Question: I have been looking for this and not getting it. Here is a snapshot of the image I want.
I have added the 'marginTop' attribute to design the vertical lines and hence am not able to get the full line. Please help. Thanks in advance!

I am also posting my xml file here:
'''
<?xml version="1.0" encoding="utf-8"?>
<LinearLayout xmlns:android="http://schemas.android.com/apk/res/android"
android:layout_width="match_parent"
android:layout_height="match_parent"
android:background="@drawable/bg"
android:orientation="vertical">
<FrameLayout
android:layout_width="match_parent"
android:layout_height="0dip"
android:layout_weight="10"
android:gravity="center">
<ImageView
android:layout_width="wrap_content"
android:layout_height="wrap_content"
android:layout_gravity="left|center_vertical"
android:layout_marginLeft="@dimen/left_margin_val"
android:background="@drawable/display_selector"
android:contentDescription="@string/app_name"
android:id="@+id/displayImgView"/>
<ImageView
android:layout_width="wrap_content"
android:layout_height="wrap_content"
android:layout_gravity="center"
android:background="@drawable/third_icon_selector"
android:contentDescription="@string/app_name"
android:id="@+id/thirdIconImgView"/>
<ImageView
android:layout_width="wrap_content"
android:layout_height="wrap_content"
android:layout_gravity="right|center_vertical"
android:layout_marginRight="@dimen/left_margin_val"
android:background="@drawable/tools_selector"
android:contentDescription="@string/app_name"
android:id="@+id/toolsImgView"/>
</FrameLayout>
<LinearLayout
android:layout_width="match_parent"
android:layout_height="0dip"
android:layout_weight="50">
<LinearLayout
android:layout_width="0dip"
android:layout_height="match_parent"
android:layout_weight="1"
android:orientation="vertical">
<TextView
android:layout_width="wrap_content"
android:layout_height="wrap_content"
android:layout_gravity="center_horizontal"
android:text="@string/your_items"
android:textColor="@color/white"
android:textSize="@dimen/title_text_size"/>
<ListView
android:layout_width="match_parent"
android:layout_height="0dp"
android:layout_gravity="right"
android:layout_weight="1"
android:id="@+id/homeLstView"
android:divider="@null"/>
<TextView
android:id="@+id/itemTxtView"
android:layout_width="wrap_content"
android:layout_height="wrap_content"
android:layout_gravity="right"
android:textColor="@color/white"
android:textSize="@dimen/shipping_text_size"
android:visibility="gone"/>
<TextView
android:id="@+id/itemCountTxtView"
android:layout_width="wrap_content"
android:layout_height="wrap_content"
android:layout_gravity="center_horizontal"
android:gravity="bottom"
android:text="@string/placed_items"
android:textColor="@color/white"
android:textSize="@dimen/placed_text_size"/>
</LinearLayout>
<View
android:layout_width="1dp"
android:layout_height="match_parent"
android:background="@drawable/dotted_top_vertical_line"
android:layout_marginTop="@dimen/line_margin_val"/>
<LinearLayout
android:layout_width="0dip"
android:layout_height="match_parent"
android:layout_weight="1"
android:orientation="vertical">
<View
android:layout_width="wrap_content"
android:layout_height="@dimen/title_text_size"/>
<TextView
android:layout_width="wrap_content"
android:layout_height="wrap_content"
android:layout_gravity="right"
android:layout_marginRight="@dimen/left_margin_val"
android:text="@string/subtotal"
android:textColor="@color/white"
android:textSize="@dimen/title_text_size"/>
<LinearLayout
android:layout_width="wrap_content"
android:layout_height="wrap_content"
android:layout_gravity="right">
<TextView
android:id="@+id/subtotal_b4_dec"
android:layout_width="wrap_content"
android:layout_height="wrap_content"
android:layout_gravity="right"
android:text="$0."
android:textColor="@color/yellow"
android:textSize="@dimen/title_text_size"/>
<TextView
android:id="@+id/subtotal_after_dec"
android:layout_width="wrap_content"
android:layout_height="wrap_content"
android:layout_gravity="right"
android:layout_marginRight="@dimen/left_margin_val"
android:text="00"
android:textColor="@color/yellow"
android:textSize="@dimen/placed_text_size"/>
</LinearLayout>
<View
android:layout_width="match_parent"
android:layout_height="1dip"
android:layout_marginLeft="@dimen/line_margin_val"
android:layout_marginRight="@dimen/line_margin_val"
android:layout_marginTop="@dimen/line_margin_val"
android:background="@drawable/dotted_top_horizontal_line"/>
<LinearLayout
android:layout_width="fill_parent"
android:layout_height="wrap_content"
android:layout_gravity="center"
android:layout_marginTop="@dimen/line_margin_val"
android:gravity="center">
<TextView
android:layout_width="0dp"
android:layout_height="wrap_content"
android:layout_weight="1"
android:gravity="right"
android:text="$4 Shipping:"
android:textColor="@color/white"
android:textSize="@dimen/shipping_text_size"/>
<TextView
android:id="@+id/shipping_b4_dec"
android:layout_width="wrap_content"
android:layout_height="wrap_content"
android:layout_marginLeft="@dimen/line_margin_val"
android:text="$0."
android:textColor="@color/yellow"
android:textSize="@dimen/title_text_size"/>
<TextView
android:id="@+id/shipping_after_dec"
android:layout_width="wrap_content"
android:layout_height="wrap_content"
android:layout_gravity="right"
android:layout_marginRight="@dimen/line_margin_val"
android:text="00"
android:textColor="@color/yellow"
android:textSize="@dimen/placed_text_size"/>
</LinearLayout>
<LinearLayout
android:layout_width="fill_parent"
android:layout_height="wrap_content"
android:layout_gravity="center"
android:layout_marginTop="@dimen/line_margin_val"
android:gravity="center">
<TextView
android:layout_width="0dp"
android:layout_height="wrap_content"
android:layout_weight="1"
android:gravity="right"
android:text="$7.75 Tax:"
android:textColor="@color/white"
android:textSize="@dimen/shipping_text_size"/>
<TextView
android:id="@+id/tax_b4_dec"
android:layout_width="wrap_content"
android:layout_height="wrap_content"
android:layout_marginLeft="@dimen/line_margin_val"
android:text="$0."
android:textColor="@color/yellow"
android:textSize="@dimen/title_text_size"/>
<TextView
android:id="@+id/tax_after_dec"
android:layout_width="wrap_content"
android:layout_height="wrap_content"
android:layout_gravity="right"
android:layout_marginRight="@dimen/line_margin_val"
android:text="00"
android:textColor="@color/yellow"
android:textSize="@dimen/placed_text_size"/>
</LinearLayout>
<View
android:layout_width="match_parent"
android:layout_height="1dp"
android:layout_marginLeft="@dimen/line_margin_val"
android:layout_marginRight="@dimen/line_margin_val"
android:background="@drawable/dotted_top_horizontal_line"
android:layout_marginTop="@dimen/line_margin_val"/>
<TextView
android:layout_width="wrap_content"
android:layout_height="wrap_content"
android:layout_gravity="right"
android:layout_marginRight="@dimen/left_margin_val"
android:text="@string/total"
android:textColor="@color/yellow"
android:textSize="@dimen/total_text_size"/>
<LinearLayout
android:layout_width="fill_parent"
android:layout_height="wrap_content"
android:layout_gravity="right"
android:gravity="right">
<TextView
android:id="@+id/total_b4_dec"
android:layout_width="wrap_content"
android:layout_height="wrap_content"
android:layout_marginLeft="@dimen/left_margin_val"
android:text="$0."
android:textColor="@color/yellow"
android:textSize="@dimen/total_val_text_size"/>
<TextView
android:id="@+id/total_after_dec"
android:layout_width="wrap_content"
android:layout_height="wrap_content"
android:layout_gravity="right"
android:layout_marginRight="@dimen/left_margin_val"
android:text="00"
android:textColor="@color/yellow"
android:textSize="@dimen/title_text_size"/>
</LinearLayout>
</LinearLayout>
</LinearLayout>
<LinearLayout
android:layout_width="match_parent"
android:layout_height="0dip"
android:layout_gravity="center"
android:layout_weight="50"
android:orientation="vertical">
<View
android:layout_width="wrap_content"
android:layout_height="@dimen/title_text_size"/>
<LinearLayout
android:layout_width="match_parent"
android:layout_height="wrap_content"
android:layout_gravity="center">
<TextView
android:layout_width="0dip"
android:layout_height="wrap_content"
android:layout_weight="1"
android:gravity="center"
android:text="@string/seven"
android:textColor="@color/white"
android:textSize="@dimen/shipping_text_size"
android:id="@+id/sevenTxtView"/>
<ImageView
android:layout_width="1dp"
android:layout_height="30dp"
android:background="@drawable/calc_vrtical_divider"
android:contentDescription="@string/app_name"/>
<TextView
android:layout_width="0dip"
android:layout_height="wrap_content"
android:layout_weight="1"
android:gravity="center"
android:text="@string/eight"
android:textColor="@color/white"
android:textSize="@dimen/shipping_text_size"
android:id="@+id/eightTxtView"/>
<ImageView
android:layout_width="1dp"
android:layout_height="30dp"
android:background="@drawable/calc_vrtical_divider"
android:contentDescription="@string/app_name"/>
<TextView
android:layout_width="0dip"
android:layout_height="wrap_content"
android:layout_weight="1"
android:gravity="center"
android:text="@string/nine"
android:textColor="@color/white"
android:textSize="@dimen/shipping_text_size"
android:id="@+id/nineTxtView"/>
<ImageView
android:layout_width="1dp"
android:layout_height="30dp"
android:background="@drawable/calc_vrtical_divider"
android:contentDescription="@string/app_name"/>
<TextView
android:layout_width="0dip"
android:layout_height="wrap_content"
android:layout_weight="1"
android:gravity="center"
android:text="@string/clear_all"
android:textColor="@color/white"
android:textSize="@dimen/shipping_text_size"
android:id="@+id/clrAllTxtView"/>
</LinearLayout>
<View
android:layout_width="wrap_content"
android:layout_height="@dimen/calculator_horizontal_divider_val"/>
<ImageView
android:layout_width="match_parent"
android:layout_height=".25dp"
android:background="@drawable/calc_horizontal_divider"
android:contentDescription="@string/app_name"/>
<View
android:layout_width="wrap_content"
android:layout_height="@dimen/calculator_horizontal_divider_val"/>
<LinearLayout
android:layout_width="match_parent"
android:layout_height="wrap_content"
android:layout_gravity="center">
<TextView
android:layout_width="0dip"
android:layout_height="wrap_content"
android:layout_weight="1"
android:gravity="center"
android:text="@string/four"
android:textColor="@color/white"
android:textSize="@dimen/shipping_text_size"
android:id="@+id/fourTxtView"/>
<ImageView
android:layout_width="1dp"
android:layout_height="30dp"
android:background="@drawable/calc_vrtical_divider"
android:contentDescription="@string/app_name"/>
<TextView
android:layout_width="0dip"
android:layout_height="wrap_content"
android:layout_weight="1"
android:gravity="center"
android:text="@string/five"
android:textColor="@color/white"
android:textSize="@dimen/shipping_text_size"
android:id="@+id/fiveTxtView"/>
<ImageView
android:layout_width="1dp"
android:layout_height="30dp"
android:background="@drawable/calc_vrtical_divider"
android:contentDescription="@string/app_name"/>
<TextView
android:layout_width="0dip"
android:layout_height="wrap_content"
android:layout_weight="1"
android:gravity="center"
android:text="@string/six"
android:textColor="@color/white"
android:textSize="@dimen/shipping_text_size"
android:id="@+id/sixTxtView"/>
<ImageView
android:layout_width="1dp"
android:layout_height="30dp"
android:background="@drawable/calc_vrtical_divider"
android:contentDescription="@string/app_name"/>
<TextView
android:layout_width="0dip"
android:layout_height="wrap_content"
android:layout_weight="1"
android:gravity="center"
android:text="@string/clear_last"
android:textColor="@color/white"
android:textSize="@dimen/shipping_text_size"
android:id="@+id/clrLastTxtView"/>
</LinearLayout>
<View
android:layout_width="wrap_content"
android:layout_height="@dimen/calculator_horizontal_divider_val"/>
<ImageView
android:layout_width="match_parent"
android:layout_height="1dp"
android:background="@drawable/calc_horizontal_divider"
android:contentDescription="@string/app_name"/>
<View
android:layout_width="wrap_content"
android:layout_height="@dimen/calculator_horizontal_divider_val"/>
<LinearLayout
android:layout_width="match_parent"
android:layout_height="wrap_content"
android:layout_gravity="center">
<TextView
android:layout_width="0dip"
android:layout_height="wrap_content"
android:layout_weight="1"
android:gravity="center"
android:text="@string/one"
android:textColor="@color/white"
android:textSize="@dimen/shipping_text_size"
android:id="@+id/oneTxtView"/>
<ImageView
android:layout_width="1dp"
android:layout_height="30dp"
android:background="@drawable/calc_vrtical_divider"
android:contentDescription="@string/app_name"/>
<TextView
android:layout_width="0dip"
android:layout_height="wrap_content"
android:layout_weight="1"
android:gravity="center"
android:text="@string/two"
android:textColor="@color/white"
android:textSize="@dimen/shipping_text_size"
android:id="@+id/twoTxtView"/>
<ImageView
android:layout_width="1dp"
android:layout_height="30dp"
android:background="@drawable/calc_vrtical_divider"
android:contentDescription="@string/app_name"/>
<TextView
android:layout_width="0dip"
android:layout_height="wrap_content"
android:layout_weight="1"
android:gravity="center"
android:text="@string/three"
android:textColor="@color/white"
android:textSize="@dimen/shipping_text_size"
android:id="@+id/threeTxtView"/>
<ImageView
android:layout_width="1dp"
android:layout_height="30dp"
android:background="@drawable/calc_vrtical_divider"
android:contentDescription="@string/app_name"/>
<FrameLayout
android:layout_width="0dip"
android:layout_height="wrap_content"
android:layout_gravity="center"
android:layout_weight="1">
<ImageView
android:layout_width="wrap_content"
android:layout_height="wrap_content"
android:layout_gravity="center"
android:background="@drawable/arrow_cross_selected"
android:contentDescription="@string/app_name"
android:id="@+id/arrowCrossImgView"/>
</FrameLayout>
</LinearLayout>
<View
android:layout_width="wrap_content"
android:layout_height="@dimen/calculator_horizontal_divider_val"/>
<ImageView
android:layout_width="match_parent"
android:layout_height=".25dp"
android:background="@drawable/calc_horizontal_divider"
android:contentDescription="@string/app_name"/>
<View
android:layout_width="wrap_content"
android:layout_height="@dimen/calculator_horizontal_divider_val"/>
<LinearLayout
android:layout_width="match_parent"
android:layout_height="wrap_content"
android:layout_gravity="center">
<TextView
android:layout_width="0dip"
android:layout_height="wrap_content"
android:layout_weight="1"
android:gravity="center"
android:text="@string/zero"
android:textColor="@color/white"
android:textSize="@dimen/shipping_text_size"
android:id="@+id/zeroTxtView"/>
<ImageView
android:layout_width="1dp"
android:layout_height="30dp"
android:background="@drawable/calc_vrtical_divider"
android:contentDescription="@string/app_name"/>
<TextView
android:layout_width="0dip"
android:layout_height="wrap_content"
android:layout_weight="1"
android:gravity="center"
android:text="@string/point_zero"
android:textColor="@color/white"
android:textSize="@dimen/shipping_text_size"
android:id="@+id/pointZerosTxtView"/>
<ImageView
android:layout_width="1dp"
android:layout_height="30dp"
android:background="@drawable/calc_vrtical_divider"
android:contentDescription="@string/app_name" />
<TextView
android:layout_width="0dip"
android:layout_height="wrap_content"
android:layout_weight="1"
android:gravity="center"
android:text="@string/plus"
android:textColor="@color/white"
android:textSize="@dimen/shipping_text_size"
android:id="@+id/addTxtView"/>
<ImageView
android:layout_width="1dp"
android:layout_height="30dp"
android:background="@drawable/calc_vrtical_divider"
android:contentDescription="@string/app_name"/>
<TextView
android:layout_width="0dip"
android:layout_height="wrap_content"
android:layout_weight="1"
android:gravity="center"
android:text="@string/discount"
android:textColor="@color/light_blue"
android:textSize="@dimen/shipping_text_size"
android:id="@+id/discountTxtView"/>
</LinearLayout>
</LinearLayout>
</LinearLayout>
'''
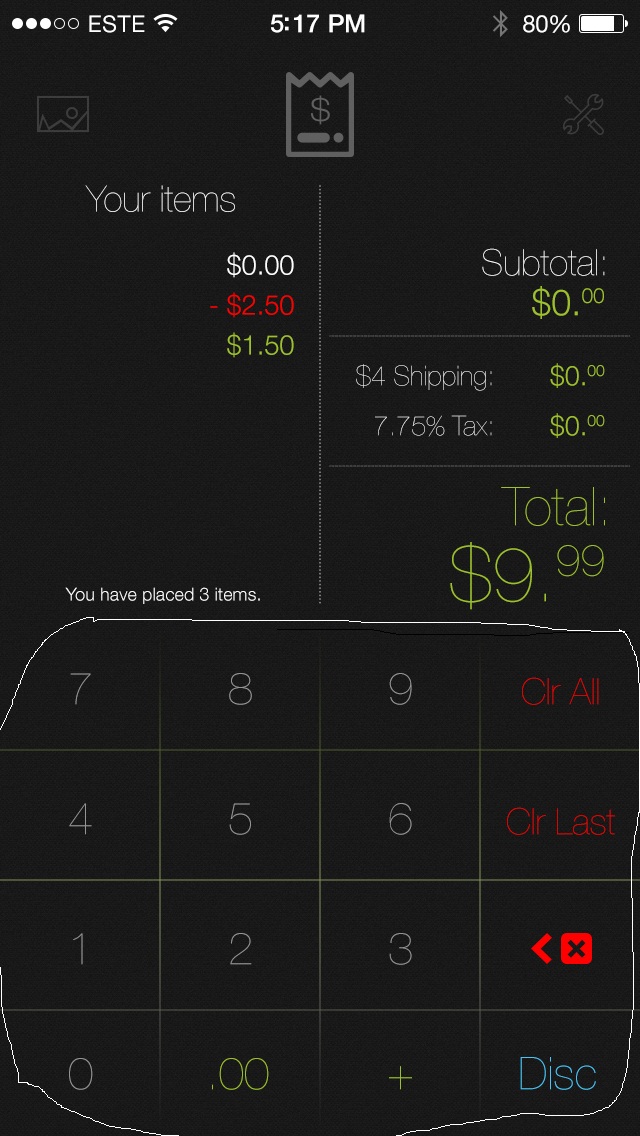
Answer: You have set a layout_height of those 'ImageViews'' static value '30dp' and some unnecessary 'View'. Hope this will solve your problem
'''
<?xml version="1.0" encoding="utf-8"?>
<LinearLayout xmlns:android="http://schemas.android.com/apk/res/android"
android:layout_width="match_parent"
android:layout_height="match_parent"
android:background="@drawable/bg"
android:orientation="vertical" >
<FrameLayout
android:layout_width="match_parent"
android:layout_height="0dip"
android:layout_weight="10"
android:gravity="center" >
<ImageView
android:id="@+id/displayImgView"
android:layout_width="wrap_content"
android:layout_height="wrap_content"
android:layout_gravity="left|center_vertical"
android:layout_marginLeft="@dimen/left_margin_val"
android:background="@drawable/display_selector"
android:contentDescription="@string/app_name" />
<ImageView
android:id="@+id/thirdIconImgView"
android:layout_width="wrap_content"
android:layout_height="wrap_content"
android:layout_gravity="center"
android:background="@drawable/third_icon_selector"
android:contentDescription="@string/app_name" />
<ImageView
android:id="@+id/toolsImgView"
android:layout_width="wrap_content"
android:layout_height="wrap_content"
android:layout_gravity="right|center_vertical"
android:layout_marginRight="@dimen/left_margin_val"
android:background="@drawable/tools_selector"
android:contentDescription="@string/app_name" />
</FrameLayout>
<LinearLayout
android:layout_width="match_parent"
android:layout_height="0dip"
android:layout_weight="50" >
<LinearLayout
android:layout_width="0dip"
android:layout_height="match_parent"
android:layout_weight="1"
android:orientation="vertical" >
<TextView
android:layout_width="wrap_content"
android:layout_height="wrap_content"
android:layout_gravity="center_horizontal"
android:text="@string/your_items"
android:textColor="@color/white"
android:textSize="@dimen/title_text_size" />
<ListView
android:id="@+id/homeLstView"
android:layout_width="match_parent"
android:layout_height="0dp"
android:layout_gravity="right"
android:layout_weight="1"
android:divider="@null" />
<TextView
android:id="@+id/itemTxtView"
android:layout_width="wrap_content"
android:layout_height="wrap_content"
android:layout_gravity="right"
android:textColor="@color/white"
android:textSize="@dimen/shipping_text_size"
android:visibility="gone" />
<TextView
android:id="@+id/itemCountTxtView"
android:layout_width="wrap_content"
android:layout_height="wrap_content"
android:layout_gravity="center_horizontal"
android:gravity="bottom"
android:text="@string/placed_items"
android:textColor="@color/white"
android:textSize="@dimen/placed_text_size" />
</LinearLayout>
<View
android:layout_width="1dp"
android:layout_height="match_parent"
android:layout_marginTop="@dimen/line_margin_val"
android:background="@drawable/dotted_top_vertical_line" />
<LinearLayout
android:layout_width="0dip"
android:layout_height="match_parent"
android:layout_weight="1"
android:orientation="vertical" >
<View
android:layout_width="wrap_content"
android:layout_height="@dimen/title_text_size" />
<TextView
android:layout_width="wrap_content"
android:layout_height="wrap_content"
android:layout_gravity="right"
android:layout_marginRight="@dimen/left_margin_val"
android:text="@string/subtotal"
android:textColor="@color/white"
android:textSize="@dimen/title_text_size" />
<LinearLayout
android:layout_width="wrap_content"
android:layout_height="wrap_content"
android:layout_gravity="right" >
<TextView
android:id="@+id/subtotal_b4_dec"
android:layout_width="wrap_content"
android:layout_height="wrap_content"
android:layout_gravity="right"
android:text="$0."
android:textColor="@color/yellow"
android:textSize="@dimen/title_text_size" />
<TextView
android:id="@+id/subtotal_after_dec"
android:layout_width="wrap_content"
android:layout_height="wrap_content"
android:layout_gravity="right"
android:layout_marginRight="@dimen/left_margin_val"
android:text="00"
android:textColor="@color/yellow"
android:textSize="@dimen/placed_text_size" />
</LinearLayout>
<View
android:layout_width="match_parent"
android:layout_height="1dip"
android:layout_marginLeft="@dimen/line_margin_val"
android:layout_marginRight="@dimen/line_margin_val"
android:layout_marginTop="@dimen/line_margin_val"
android:background="@drawable/dotted_top_horizontal_line" />
<LinearLayout
android:layout_width="fill_parent"
android:layout_height="wrap_content"
android:layout_gravity="center"
android:layout_marginTop="@dimen/line_margin_val"
android:gravity="center" >
<TextView
android:layout_width="0dp"
android:layout_height="wrap_content"
android:layout_weight="1"
android:gravity="right"
android:text="$4 Shipping:"
android:textColor="@color/white"
android:textSize="@dimen/shipping_text_size" />
<TextView
android:id="@+id/shipping_b4_dec"
android:layout_width="wrap_content"
android:layout_height="wrap_content"
android:layout_marginLeft="@dimen/line_margin_val"
android:text="$0."
android:textColor="@color/yellow"
android:textSize="@dimen/title_text_size" />
<TextView
android:id="@+id/shipping_after_dec"
android:layout_width="wrap_content"
android:layout_height="wrap_content"
android:layout_gravity="right"
android:layout_marginRight="@dimen/line_margin_val"
android:text="00"
android:textColor="@color/yellow"
android:textSize="@dimen/placed_text_size" />
</LinearLayout>
<LinearLayout
android:layout_width="fill_parent"
android:layout_height="wrap_content"
android:layout_gravity="center"
android:layout_marginTop="@dimen/line_margin_val"
android:gravity="center" >
<TextView
android:layout_width="0dp"
android:layout_height="wrap_content"
android:layout_weight="1"
android:gravity="right"
android:text="$7.75 Tax:"
android:textColor="@color/white"
android:textSize="@dimen/shipping_text_size" />
<TextView
android:id="@+id/tax_b4_dec"
android:layout_width="wrap_content"
android:layout_height="wrap_content"
android:layout_marginLeft="@dimen/line_margin_val"
android:text="$0."
android:textColor="@color/yellow"
android:textSize="@dimen/title_text_size" />
<TextView
android:id="@+id/tax_after_dec"
android:layout_width="wrap_content"
android:layout_height="wrap_content"
android:layout_gravity="right"
android:layout_marginRight="@dimen/line_margin_val"
android:text="00"
android:textColor="@color/yellow"
android:textSize="@dimen/placed_text_size" />
</LinearLayout>
<View
android:layout_width="match_parent"
android:layout_height="1dp"
android:layout_marginLeft="@dimen/line_margin_val"
android:layout_marginRight="@dimen/line_margin_val"
android:layout_marginTop="@dimen/line_margin_val"
android:background="@drawable/dotted_top_horizontal_line" />
<TextView
android:layout_width="wrap_content"
android:layout_height="wrap_content"
android:layout_gravity="right"
android:layout_marginRight="@dimen/left_margin_val"
android:text="@string/total"
android:textColor="@color/yellow"
android:textSize="@dimen/total_text_size" />
<LinearLayout
android:layout_width="fill_parent"
android:layout_height="wrap_content"
android:layout_gravity="right"
android:gravity="right" >
<TextView
android:id="@+id/total_b4_dec"
android:layout_width="wrap_content"
android:layout_height="wrap_content"
android:layout_marginLeft="@dimen/left_margin_val"
android:text="$0."
android:textColor="@color/yellow"
android:textSize="@dimen/total_val_text_size" />
<TextView
android:id="@+id/total_after_dec"
android:layout_width="wrap_content"
android:layout_height="wrap_content"
android:layout_gravity="right"
android:layout_marginRight="@dimen/left_margin_val"
android:text="00"
android:textColor="@color/yellow"
android:textSize="@dimen/title_text_size" />
</LinearLayout>
</LinearLayout>
</LinearLayout>
<LinearLayout
android:layout_width="match_parent"
android:layout_height="0dip"
android:layout_weight="50"
android:orientation="vertical" >
<View
android:layout_width="match_parent"
android:layout_height="3dp" />
<LinearLayout
android:layout_width="match_parent"
android:layout_height="0dp"
android:layout_weight="1"
android:gravity="center" >
<TextView
android:id="@+id/sevenTxtView"
android:layout_width="0dip"
android:layout_height="wrap_content"
android:layout_weight="1"
android:gravity="center"
android:text="@string/seven"
android:textColor="@color/white"
android:textSize="@dimen/shipping_text_size" />
<ImageView
android:layout_width="1dp"
android:layout_height="match_parent"
android:background="@drawable/calc_vrtical_divider"
android:contentDescription="@string/app_name" />
<TextView
android:id="@+id/eightTxtView"
android:layout_width="0dip"
android:layout_height="wrap_content"
android:layout_weight="1"
android:gravity="center"
android:text="@string/eight"
android:textColor="@color/white"
android:textSize="@dimen/shipping_text_size" />
<ImageView
android:layout_width="1dp"
android:layout_height="match_parent"
android:background="@drawable/calc_vrtical_divider"
android:contentDescription="@string/app_name" />
<TextView
android:id="@+id/nineTxtView"
android:layout_width="0dip"
android:layout_height="wrap_content"
android:layout_weight="1"
android:gravity="center"
android:text="@string/nine"
android:textColor="@color/white"
android:textSize="@dimen/shipping_text_size" />
<ImageView
android:layout_width="1dp"
android:layout_height="match_parent"
android:background="@drawable/calc_vrtical_divider"
android:contentDescription="@string/app_name" />
<TextView
android:id="@+id/clrAllTxtView"
android:layout_width="0dip"
android:layout_height="wrap_content"
android:layout_weight="1"
android:gravity="center"
android:text="@string/clear_all"
android:textColor="@color/white"
android:textSize="@dimen/shipping_text_size" />
</LinearLayout>
<ImageView
android:layout_width="match_parent"
android:layout_height="2dp"
android:background="@drawable/calc_horizontal_divider"
android:contentDescription="@string/app_name" />
<LinearLayout
android:layout_width="match_parent"
android:layout_height="0dp"
android:layout_weight="1"
android:gravity="center" >
<TextView
android:id="@+id/fourTxtView"
android:layout_width="0dip"
android:layout_height="wrap_content"
android:layout_weight="1"
android:gravity="center"
android:text="@string/four"
android:textColor="@color/white"
android:textSize="@dimen/shipping_text_size" />
<ImageView
android:layout_width="1dp"
android:layout_height="match_parent"
android:background="@drawable/calc_vrtical_divider"
android:contentDescription="@string/app_name" />
<TextView
android:id="@+id/fiveTxtView"
android:layout_width="0dip"
android:layout_height="wrap_content"
android:layout_weight="1"
android:gravity="center"
android:text="@string/five"
android:textColor="@color/white"
android:textSize="@dimen/shipping_text_size" />
<ImageView
android:layout_width="1dp"
android:layout_height="match_parent"
android:background="@drawable/calc_vrtical_divider"
android:contentDescription="@string/app_name" />
<TextView
android:id="@+id/sixTxtView"
android:layout_width="0dip"
android:layout_height="wrap_content"
android:layout_weight="1"
android:gravity="center"
android:text="@string/six"
android:textColor="@color/white"
android:textSize="@dimen/shipping_text_size" />
<ImageView
android:layout_width="1dp"
android:layout_height="match_parent"
android:background="@drawable/calc_vrtical_divider"
android:contentDescription="@string/app_name" />
<TextView
android:id="@+id/clrLastTxtView"
android:layout_width="0dip"
android:layout_height="wrap_content"
android:layout_weight="1"
android:gravity="center"
android:text="@string/clear_last"
android:textColor="@color/white"
android:textSize="@dimen/shipping_text_size" />
</LinearLayout>
<ImageView
android:layout_width="match_parent"
android:layout_height="1dp"
android:background="@drawable/calc_horizontal_divider"
android:contentDescription="@string/app_name" />
<LinearLayout
android:layout_width="match_parent"
android:layout_height="0dp"
android:layout_weight="1"
android:gravity="center" >
<TextView
android:id="@+id/oneTxtView"
android:layout_width="0dip"
android:layout_height="wrap_content"
android:layout_weight="1"
android:gravity="center"
android:text="@string/one"
android:textColor="@color/white"
android:textSize="@dimen/shipping_text_size" />
<ImageView
android:layout_width="1dp"
android:layout_height="match_parent"
android:background="@drawable/calc_vrtical_divider"
android:contentDescription="@string/app_name" />
<TextView
android:id="@+id/twoTxtView"
android:layout_width="0dip"
android:layout_height="wrap_content"
android:layout_weight="1"
android:gravity="center"
android:text="@string/two"
android:textColor="@color/white"
android:textSize="@dimen/shipping_text_size" />
<ImageView
android:layout_width="1dp"
android:layout_height="match_parent"
android:background="@drawable/calc_vrtical_divider"
android:contentDescription="@string/app_name" />
<TextView
android:id="@+id/threeTxtView"
android:layout_width="0dp"
android:layout_height="wrap_content"
android:layout_weight="1"
android:gravity="center"
android:text="@string/three"
android:textColor="@color/white"
android:textSize="@dimen/shipping_text_size" />
<ImageView
android:layout_width="1dp"
android:layout_height="match_parent"
android:background="@drawable/calc_vrtical_divider"
android:contentDescription="@string/app_name" />
<FrameLayout
android:layout_width="0dip"
android:layout_height="wrap_content"
android:layout_gravity="center"
android:layout_weight="1" >
<ImageView
android:id="@+id/arrowCrossImgView"
android:layout_width="wrap_content"
android:layout_height="wrap_content"
android:layout_gravity="center"
android:background="@drawable/arrow_cross_selected"
android:contentDescription="@string/app_name" />
</FrameLayout>
</LinearLayout>
<ImageView
android:layout_width="match_parent"
android:layout_height="2dp"
android:background="@drawable/calc_horizontal_divider"
android:contentDescription="@string/app_name" />
<LinearLayout
android:layout_width="match_parent"
android:layout_height="0dp"
android:layout_weight="1"
android:gravity="center" >
<TextView
android:id="@+id/zeroTxtView"
android:layout_width="0dip"
android:layout_height="wrap_content"
android:layout_weight="1"
android:gravity="center"
android:text="@string/zero"
android:textColor="@color/white"
android:textSize="@dimen/shipping_text_size" />
<ImageView
android:layout_width="1dp"
android:layout_height="match_parent"
android:background="@drawable/calc_vrtical_divider"
android:contentDescription="@string/app_name" />
<TextView
android:id="@+id/pointZerosTxtView"
android:layout_width="0dip"
android:layout_height="wrap_content"
android:layout_weight="1"
android:gravity="center"
android:text="@string/point_zero"
android:textColor="@color/white"
android:textSize="@dimen/shipping_text_size" />
<ImageView
android:layout_width="1dp"
android:layout_height="match_parent"
android:background="@drawable/calc_vrtical_divider"
android:contentDescription="@string/app_name" />
<TextView
android:id="@+id/addTxtView"
android:layout_width="0dip"
android:layout_height="wrap_content"
android:layout_weight="1"
android:gravity="center"
android:text="@string/plus"
android:textColor="@color/white"
android:textSize="@dimen/shipping_text_size" />
<ImageView
android:layout_width="1dp"
android:layout_height="match_parent"
android:background="@drawable/calc_vrtical_divider"
android:contentDescription="@string/app_name" />
<TextView
android:id="@+id/discountTxtView"
android:layout_width="0dip"
android:layout_height="wrap_content"
android:layout_weight="1"
android:gravity="center"
android:text="@string/discount"
android:textColor="@color/light_blue"
android:textSize="@dimen/shipping_text_size" />
</LinearLayout>
</LinearLayout>
</LinearLayout>
'''